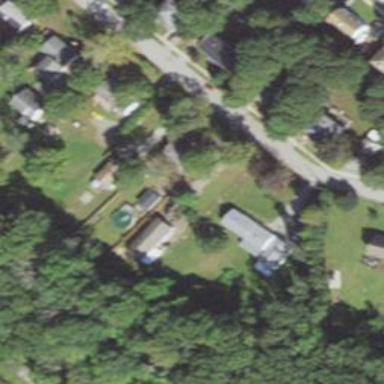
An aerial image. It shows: Residential driveway used as service road.